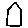
Label: house